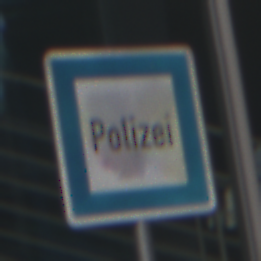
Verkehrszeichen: Polizei
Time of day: MorningAfternoon
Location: Outdoor (Urban)
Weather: PartlyCloudy
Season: NotSpecified
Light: Natural